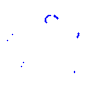
Particle: kaon